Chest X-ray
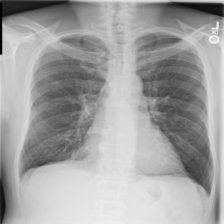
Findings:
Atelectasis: negative
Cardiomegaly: positive
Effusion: negative
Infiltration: negative
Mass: negative
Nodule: negative
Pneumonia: negative
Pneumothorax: negative
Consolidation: negative
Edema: negative
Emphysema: positive
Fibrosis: negative
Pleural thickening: negative
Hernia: negative